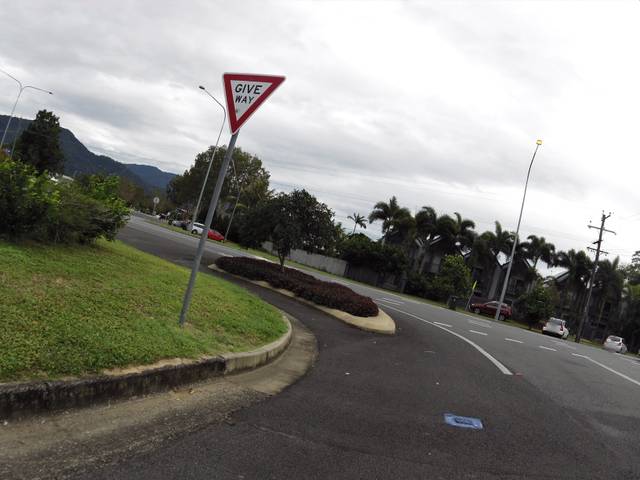
Region: Australia
Coordinates: -16.924, 145.755